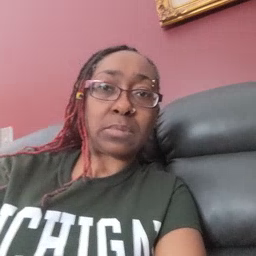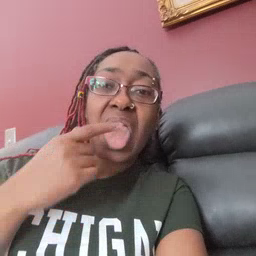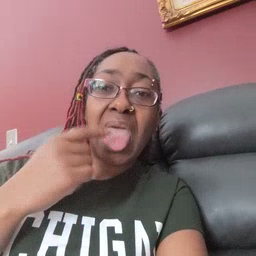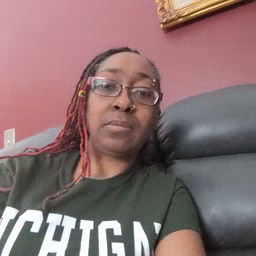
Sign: tongue